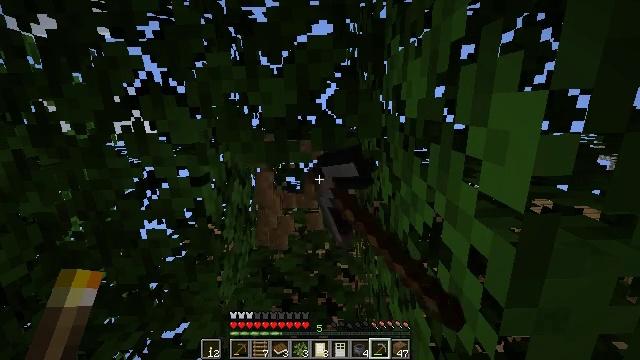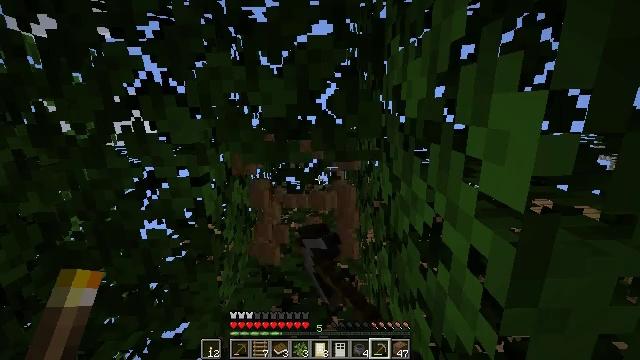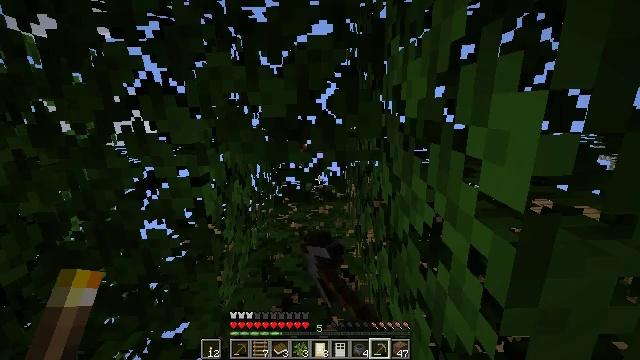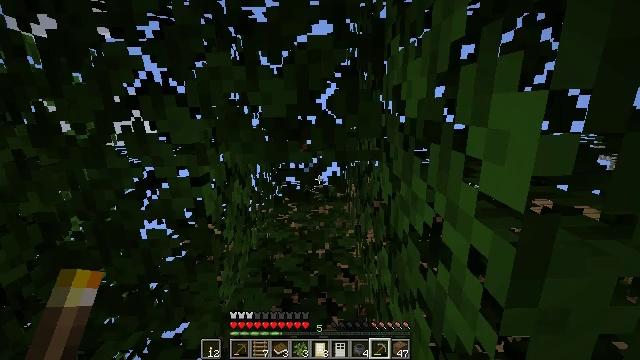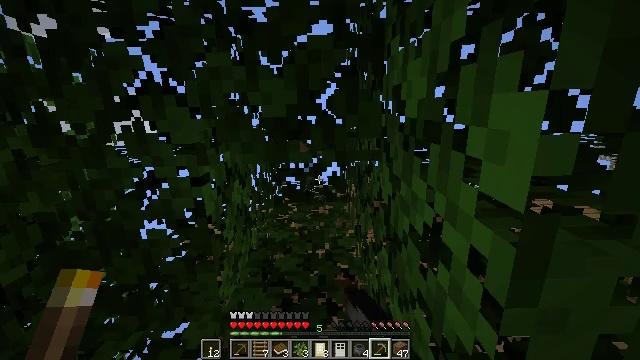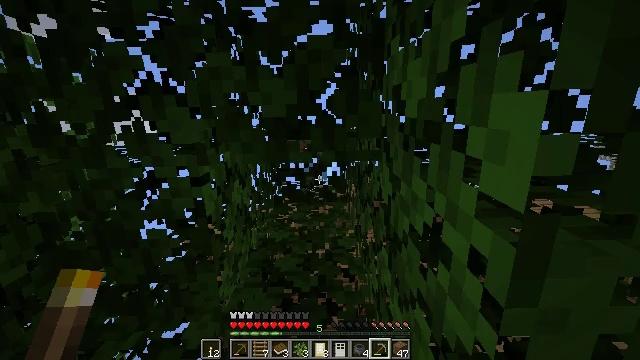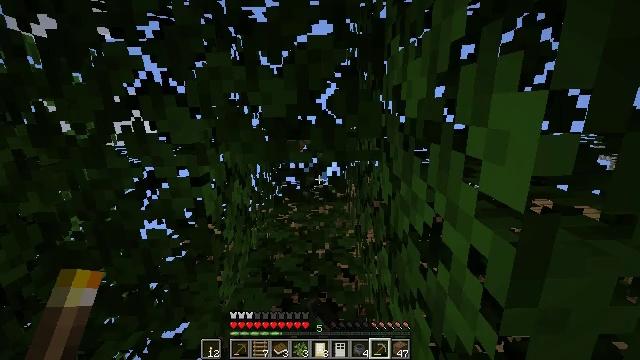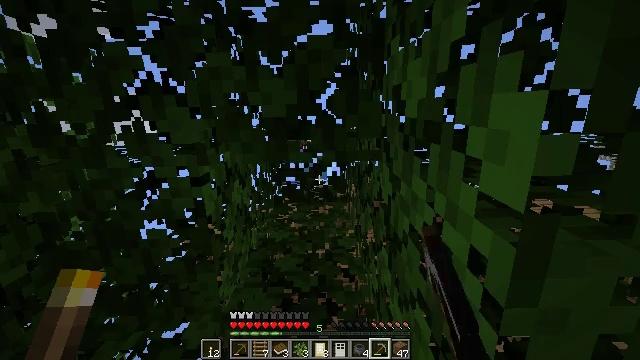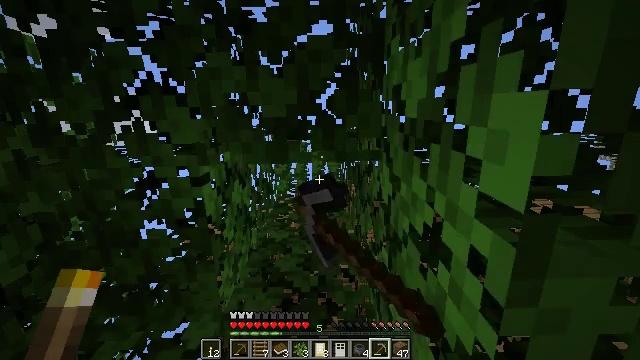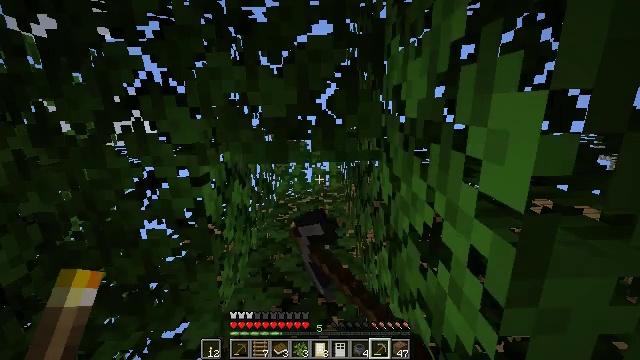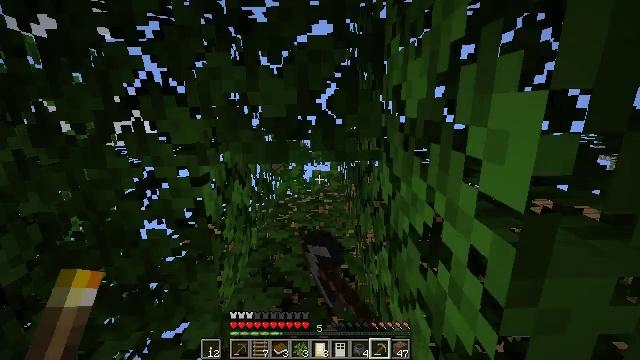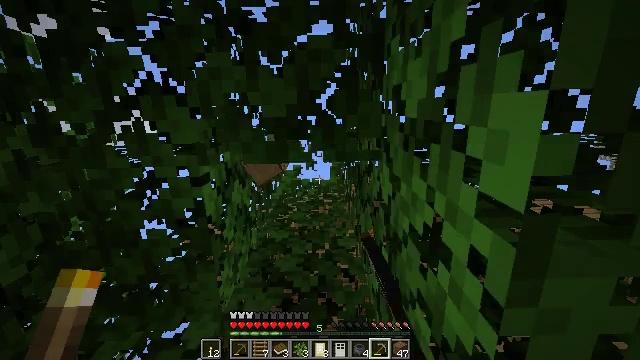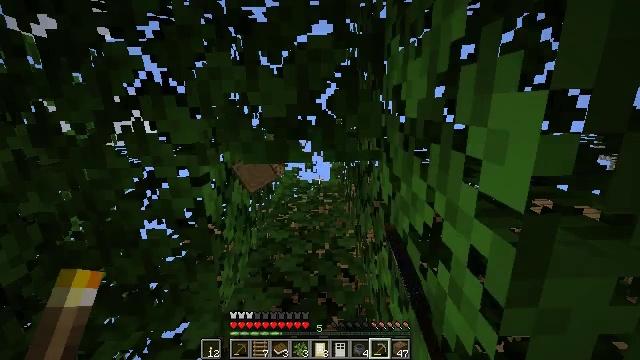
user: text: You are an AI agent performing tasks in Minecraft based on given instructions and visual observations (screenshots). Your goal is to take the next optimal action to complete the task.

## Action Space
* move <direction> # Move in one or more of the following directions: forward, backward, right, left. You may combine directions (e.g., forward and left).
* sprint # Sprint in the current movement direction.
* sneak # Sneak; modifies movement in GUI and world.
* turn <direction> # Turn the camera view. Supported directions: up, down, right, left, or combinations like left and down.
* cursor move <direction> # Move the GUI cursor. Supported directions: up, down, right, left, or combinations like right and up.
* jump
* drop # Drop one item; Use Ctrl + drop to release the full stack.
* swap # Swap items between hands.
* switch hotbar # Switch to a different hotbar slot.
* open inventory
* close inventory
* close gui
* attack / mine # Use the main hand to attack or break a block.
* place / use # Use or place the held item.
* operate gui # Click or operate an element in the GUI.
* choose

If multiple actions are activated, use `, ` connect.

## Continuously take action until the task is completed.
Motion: motion action
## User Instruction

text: Trim the tree by mining oak leaves.
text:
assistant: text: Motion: attack / mine
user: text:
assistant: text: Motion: attack / mine
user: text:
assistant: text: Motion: attack / mine
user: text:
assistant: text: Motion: attack / mine
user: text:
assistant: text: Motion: attack / mine
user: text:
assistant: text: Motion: attack / mine
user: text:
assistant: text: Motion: attack / mine
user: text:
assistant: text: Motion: attack / mine
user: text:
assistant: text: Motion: no_op
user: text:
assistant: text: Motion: no_op
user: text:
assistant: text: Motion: no_op
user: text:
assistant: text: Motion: no_op
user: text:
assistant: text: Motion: no_op